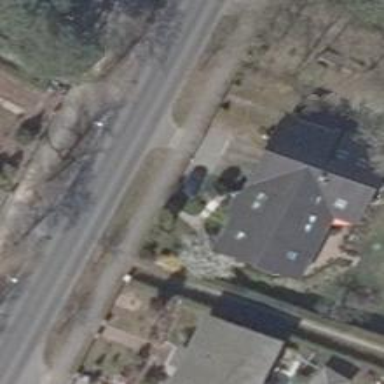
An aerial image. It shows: Driveway.